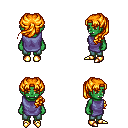
a pixel art fantasy rpg character, female body template, orc, green skin, chain tabard jacket, teal pants, light blonde princess hairstyle, gold boots, four views (front, back, left, right), 2x2 character sprite sheet, small pixel art, hard edges, no anti-aliasing